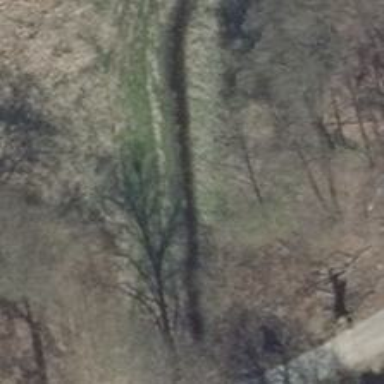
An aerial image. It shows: Culvert tunnel.